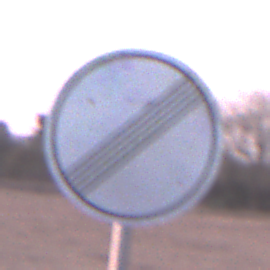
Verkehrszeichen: EndeSaemtlicherBegrenzungen
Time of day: SunriseSunset
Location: Outdoor (Nature)
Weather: Clear
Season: NotSpecified
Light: Natural